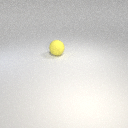
large yellow rubber sphere